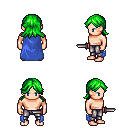
a pixel art fantasy rpg character, male body template, human, light skin, blue cape, metal pants, green loose hair, dagger, four views (front, back, left, right), 2x2 character sprite sheet, small pixel art, hard edges, no anti-aliasing